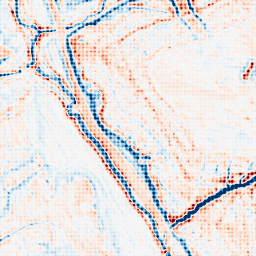
Category: edge_preserving
Decomposition family: bilateral
Decomposition parameters: d: 15
sigma_color: 25
sigma_space: 50
Upsampling method: sinc_blackman
Upsampling parameters: scale: 8
kernel_size: 8
Upsampling scale: 8